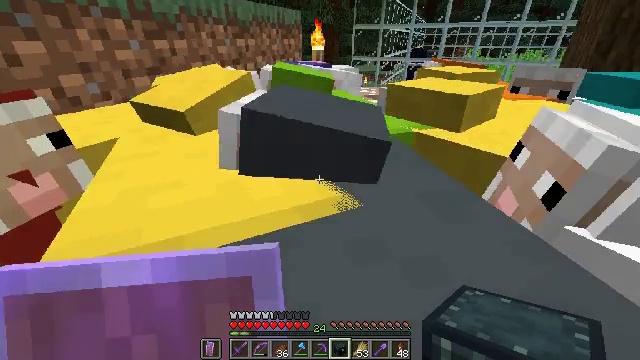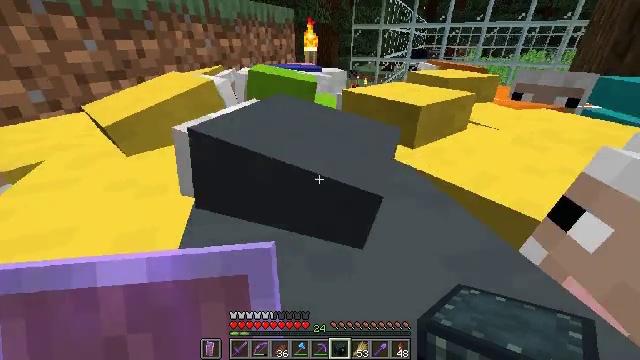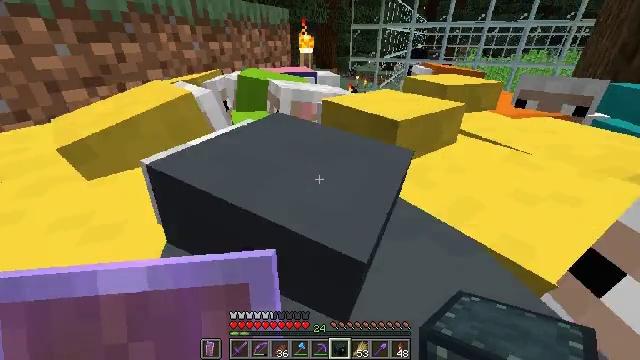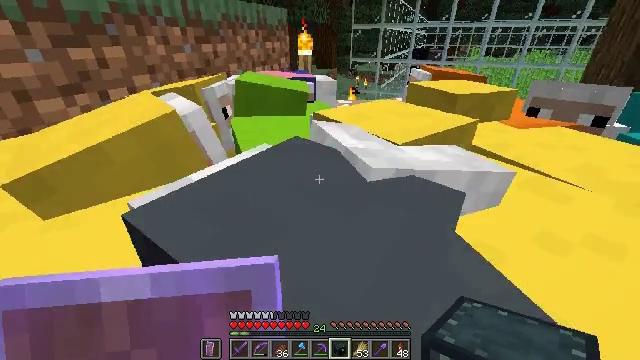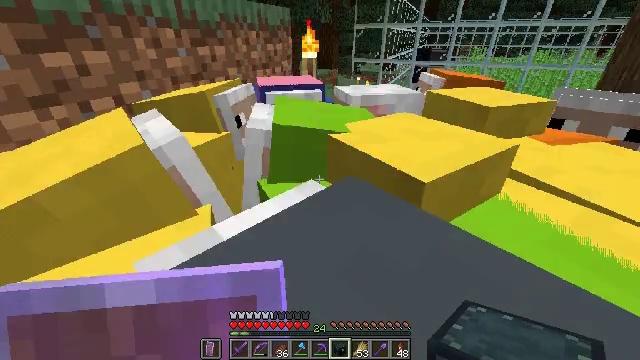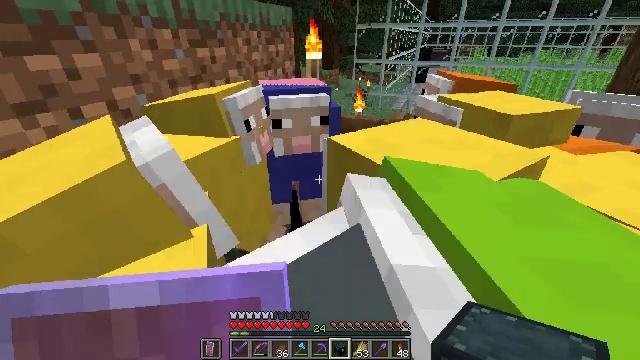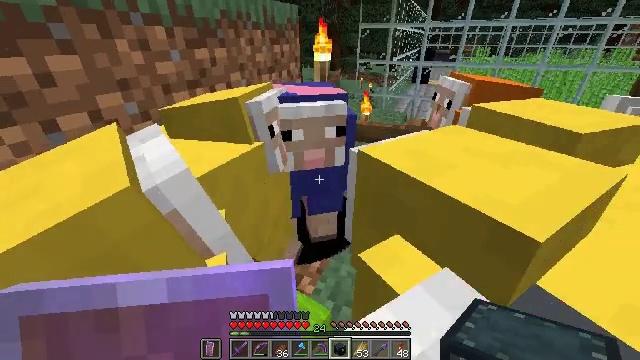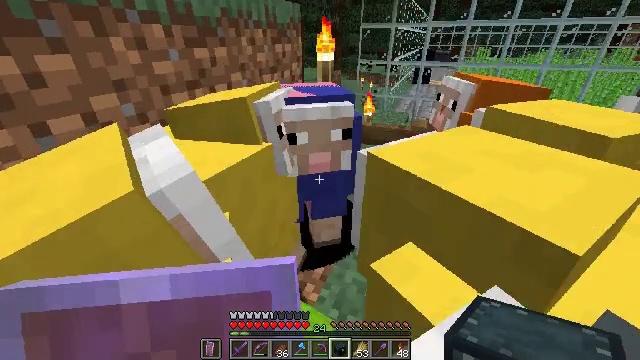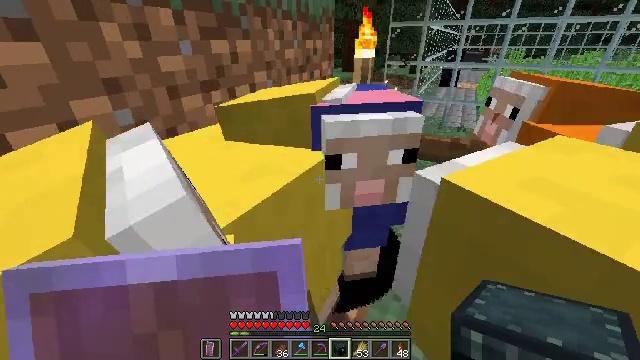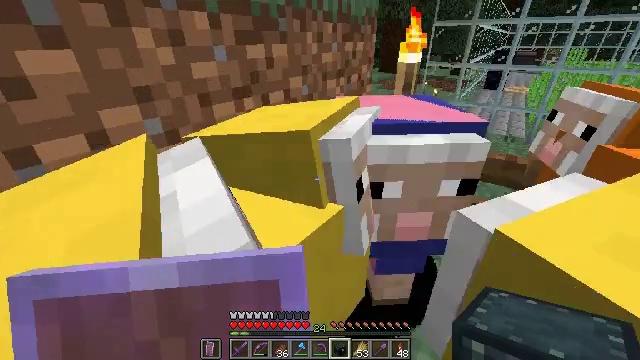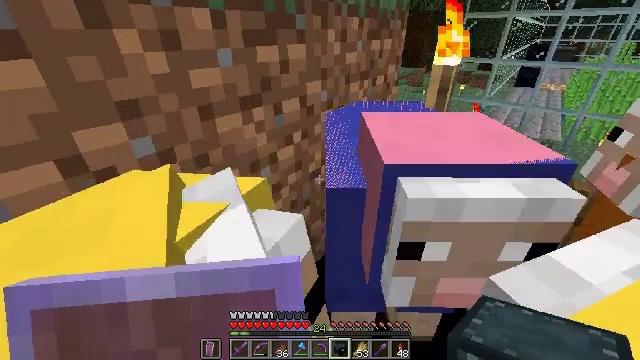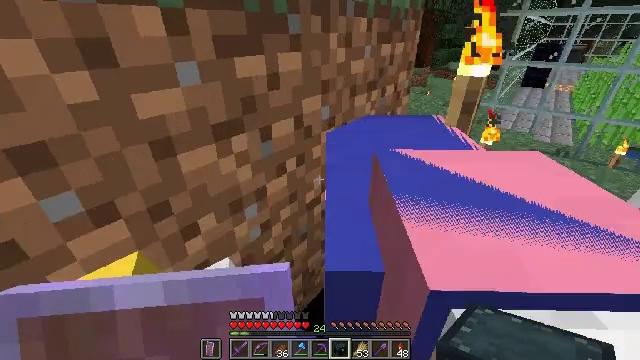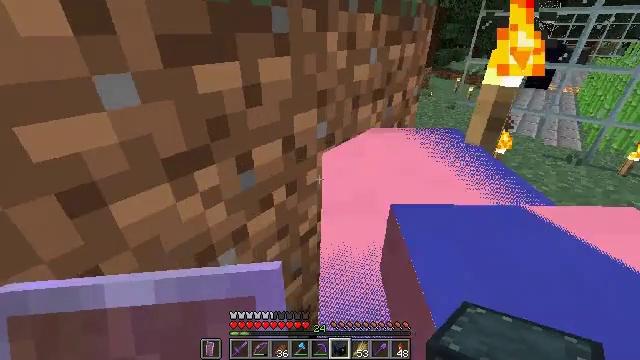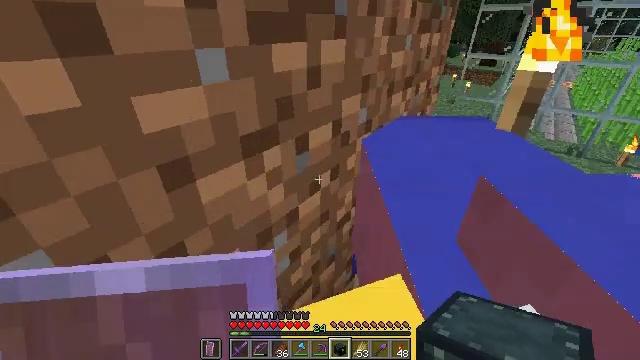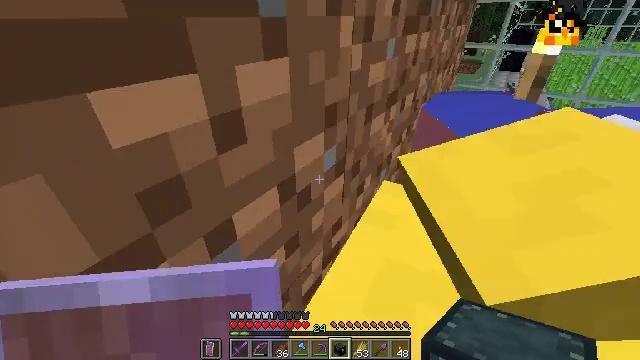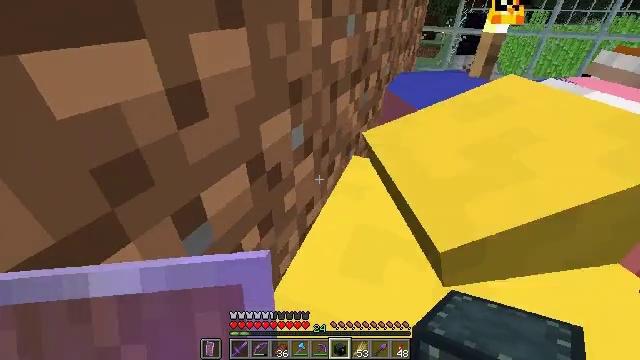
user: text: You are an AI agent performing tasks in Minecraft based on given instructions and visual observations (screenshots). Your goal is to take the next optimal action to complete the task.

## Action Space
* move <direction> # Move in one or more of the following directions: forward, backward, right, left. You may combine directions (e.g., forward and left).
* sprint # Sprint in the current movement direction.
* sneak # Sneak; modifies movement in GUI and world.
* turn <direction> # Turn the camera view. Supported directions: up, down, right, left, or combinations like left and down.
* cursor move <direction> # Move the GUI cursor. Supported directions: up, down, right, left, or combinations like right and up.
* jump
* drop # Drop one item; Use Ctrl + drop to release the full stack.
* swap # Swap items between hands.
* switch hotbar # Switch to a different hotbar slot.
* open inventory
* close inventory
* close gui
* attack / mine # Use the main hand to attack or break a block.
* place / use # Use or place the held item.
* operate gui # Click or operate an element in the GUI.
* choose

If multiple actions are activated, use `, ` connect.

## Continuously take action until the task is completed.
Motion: motion action
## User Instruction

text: Kill the sheep.
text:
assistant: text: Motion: move forward
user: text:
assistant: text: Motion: move forward
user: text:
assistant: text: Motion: move forward
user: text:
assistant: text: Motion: move forward
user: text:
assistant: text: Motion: move forward
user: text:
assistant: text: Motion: move forward
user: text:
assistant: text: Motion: move forward
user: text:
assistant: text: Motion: move forward, turn left
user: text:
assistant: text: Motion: move forward, turn left
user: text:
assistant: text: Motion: move forward, turn left and down
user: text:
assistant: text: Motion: move forward
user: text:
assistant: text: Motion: move forward
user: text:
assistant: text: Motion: move forward, turn right
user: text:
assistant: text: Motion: move forward, turn right and down
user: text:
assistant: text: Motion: move forward, turn right and down
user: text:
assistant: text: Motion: move forward, turn right and down
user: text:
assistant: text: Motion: move forward, turn right and down
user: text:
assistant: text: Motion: move forward, turn right and down
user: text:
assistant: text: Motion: move forward, turn right and down
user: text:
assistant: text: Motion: move forward, turn right and down
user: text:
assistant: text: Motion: move forward, turn right and down
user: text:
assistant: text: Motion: move forward
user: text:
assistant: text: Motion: move forward
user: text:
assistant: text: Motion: move forward
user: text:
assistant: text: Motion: move forward
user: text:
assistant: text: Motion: move forward
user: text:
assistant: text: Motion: move forward
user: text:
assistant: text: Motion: move forward, turn right
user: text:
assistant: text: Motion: move forward, turn right
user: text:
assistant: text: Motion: move forward